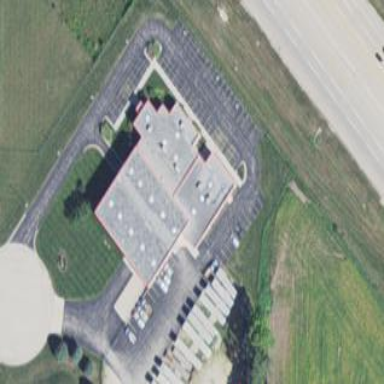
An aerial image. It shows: Commercial building.